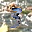
Label: 3